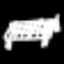
Label: bed